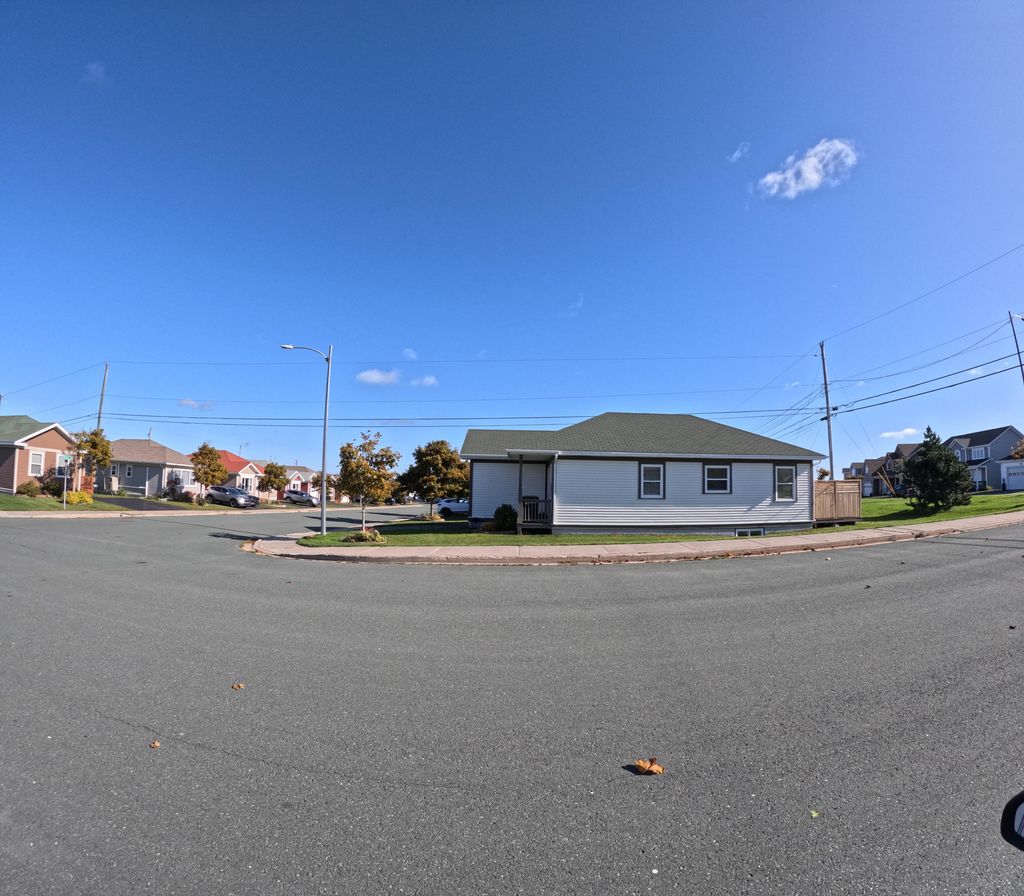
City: st_johns